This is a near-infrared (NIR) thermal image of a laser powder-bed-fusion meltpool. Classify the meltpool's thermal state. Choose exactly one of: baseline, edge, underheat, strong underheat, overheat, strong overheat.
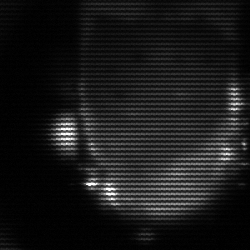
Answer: baseline